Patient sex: M
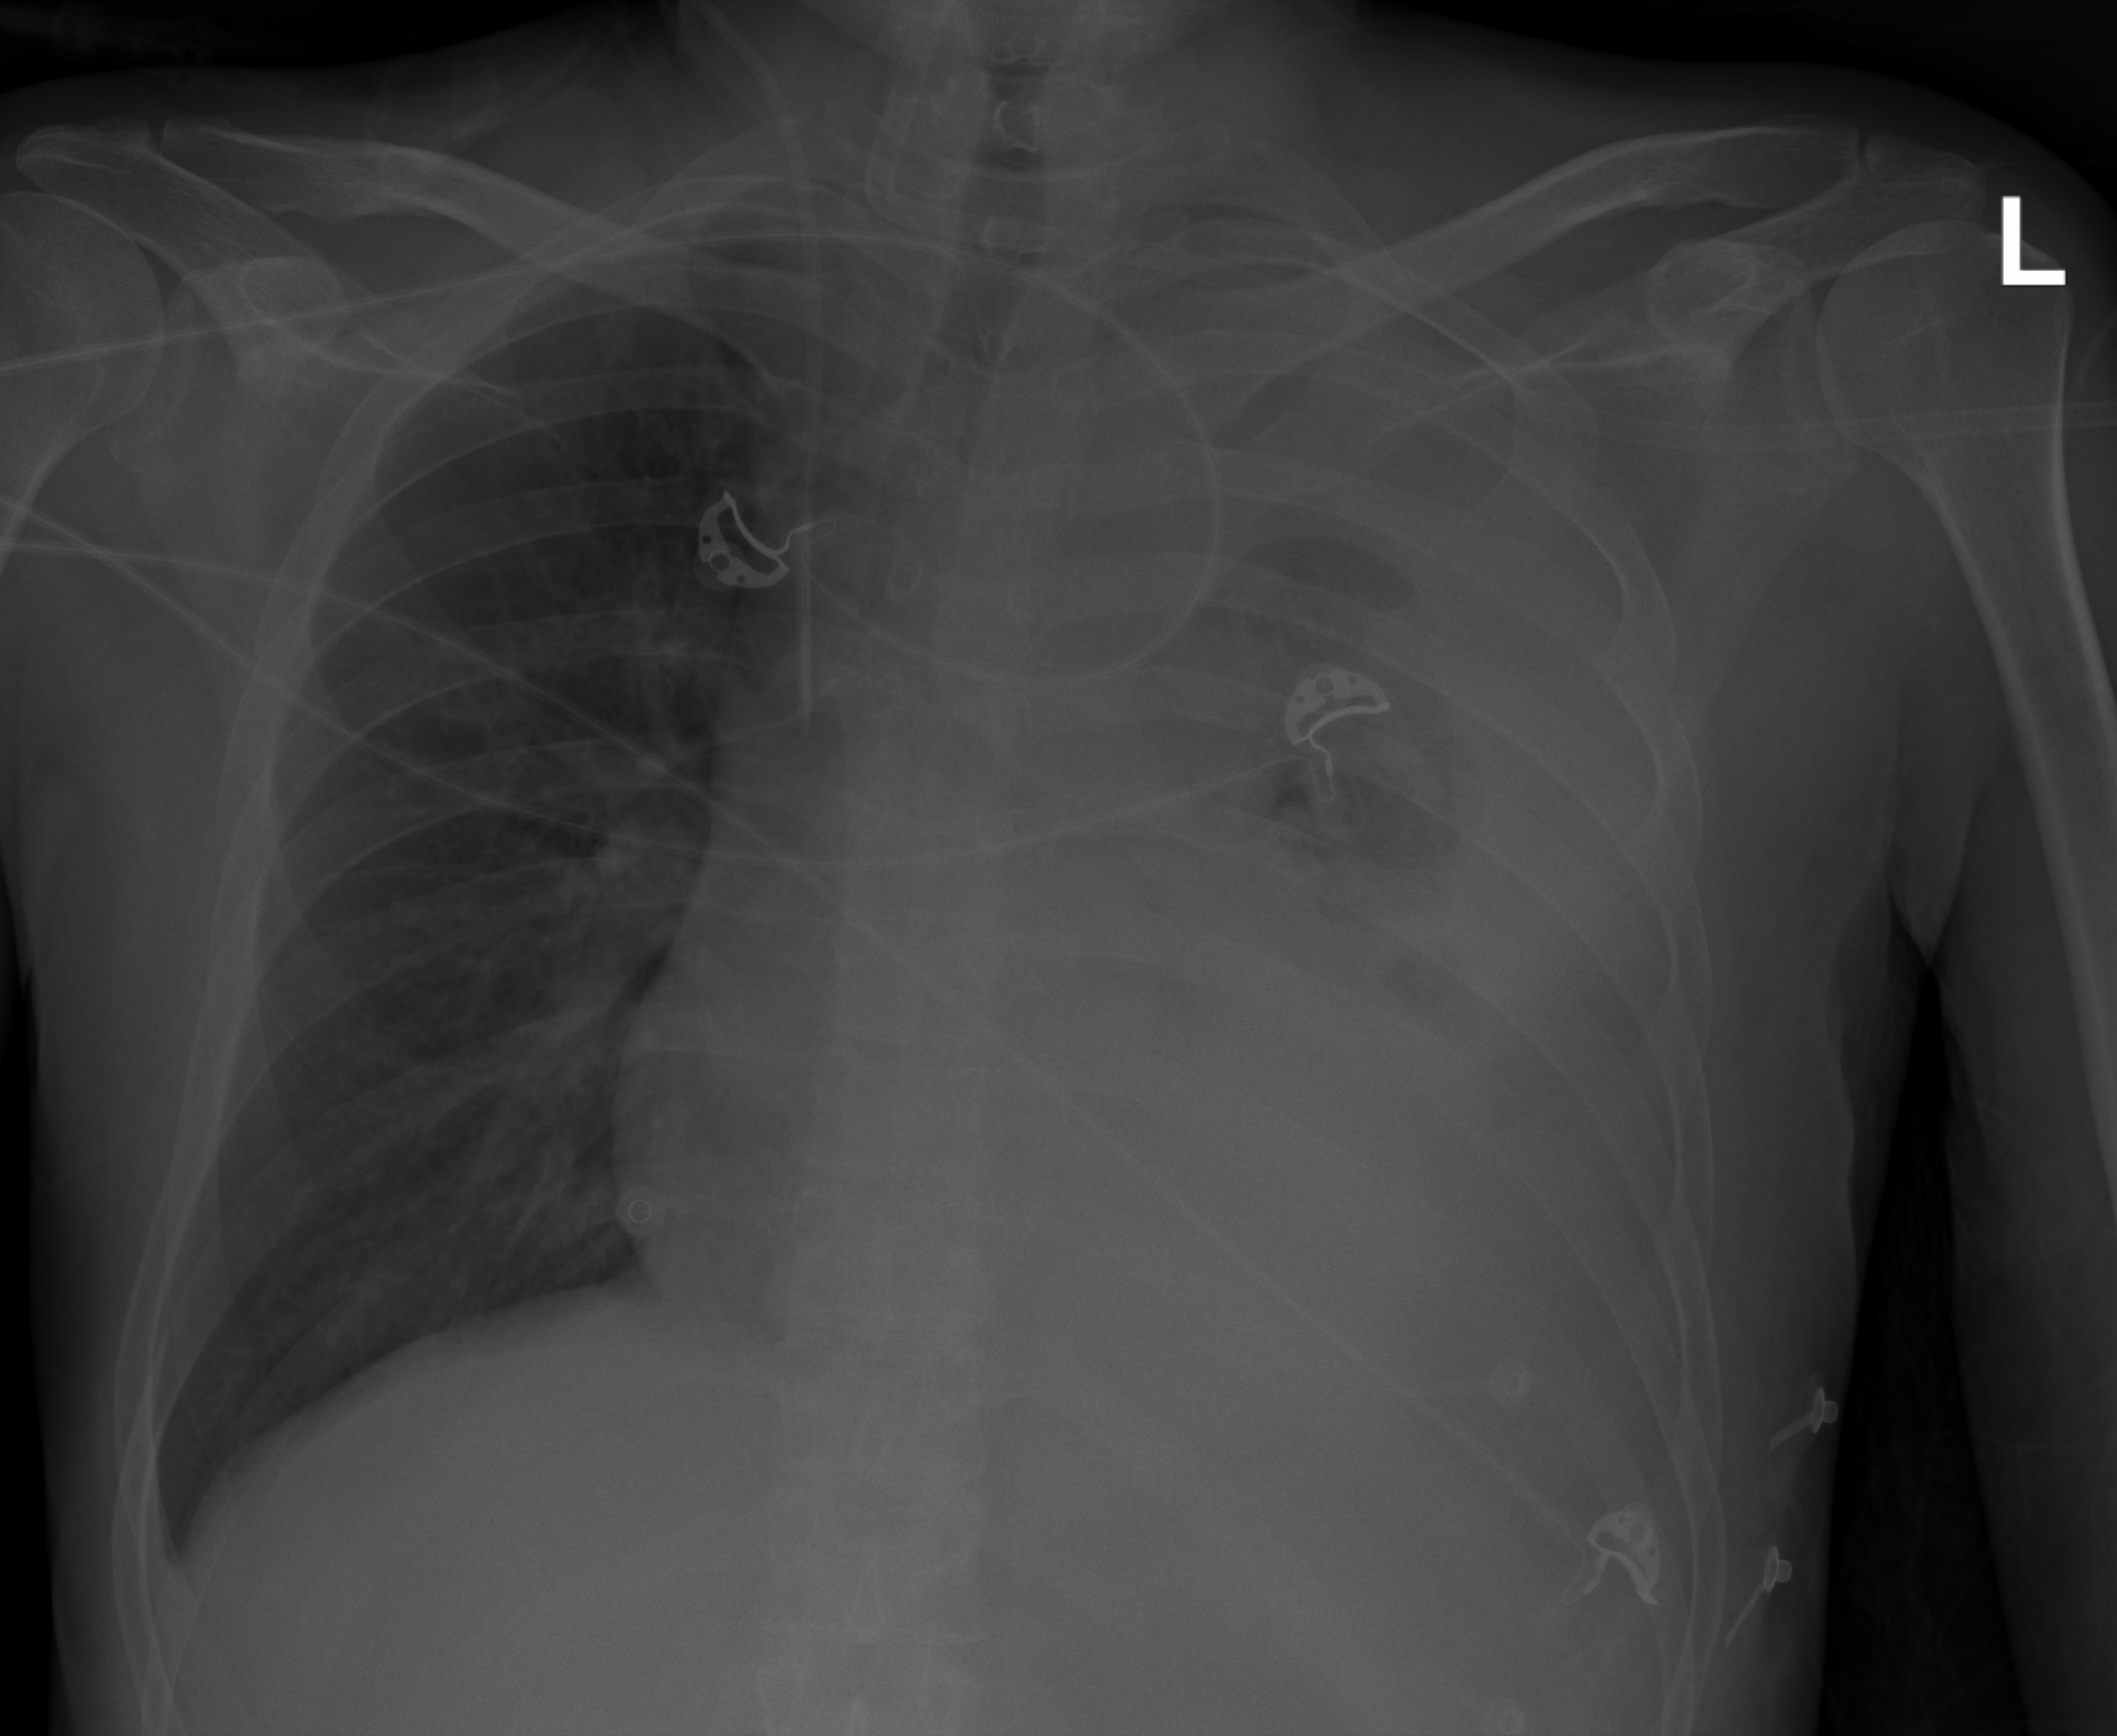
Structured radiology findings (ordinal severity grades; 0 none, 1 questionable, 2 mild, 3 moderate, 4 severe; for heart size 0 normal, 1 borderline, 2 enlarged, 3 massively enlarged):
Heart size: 2
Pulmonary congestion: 0
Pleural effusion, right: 0
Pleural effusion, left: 4
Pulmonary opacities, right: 0
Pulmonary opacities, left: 0
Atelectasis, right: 0
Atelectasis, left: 4